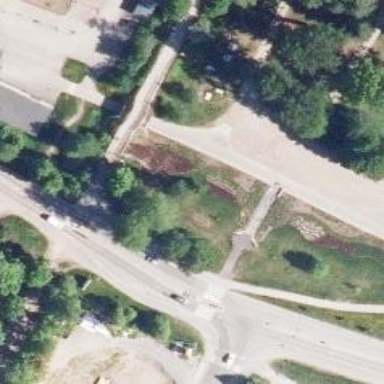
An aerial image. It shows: Cycleway.